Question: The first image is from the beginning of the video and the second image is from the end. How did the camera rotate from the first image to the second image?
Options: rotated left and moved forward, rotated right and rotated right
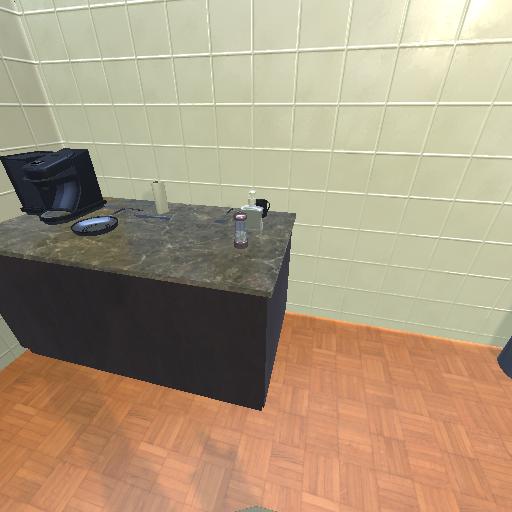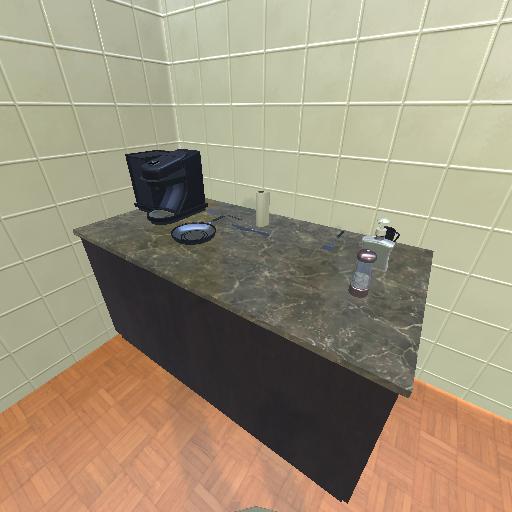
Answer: rotated left and moved forward